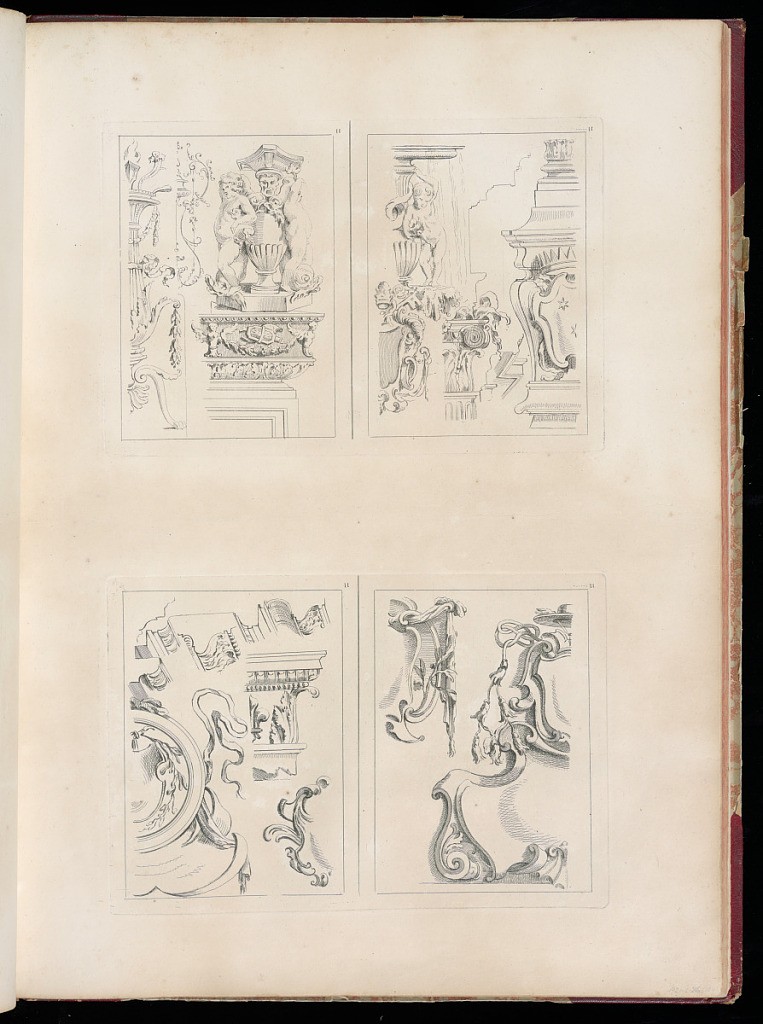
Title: Designs After Architecture Fragments
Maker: Gilles-Marie Oppenord, French, 1672–1742
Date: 1749-1761
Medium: Etching and engraving on laid paper
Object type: Bound print
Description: Page printed with two plates (each divided into two) depicting architecture fragments, including gueridons, rondels, pediments, cornices, capitals, and cartouches. The plates are numbered but not signed.